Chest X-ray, PA view. Patient: 50 years old, sex M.
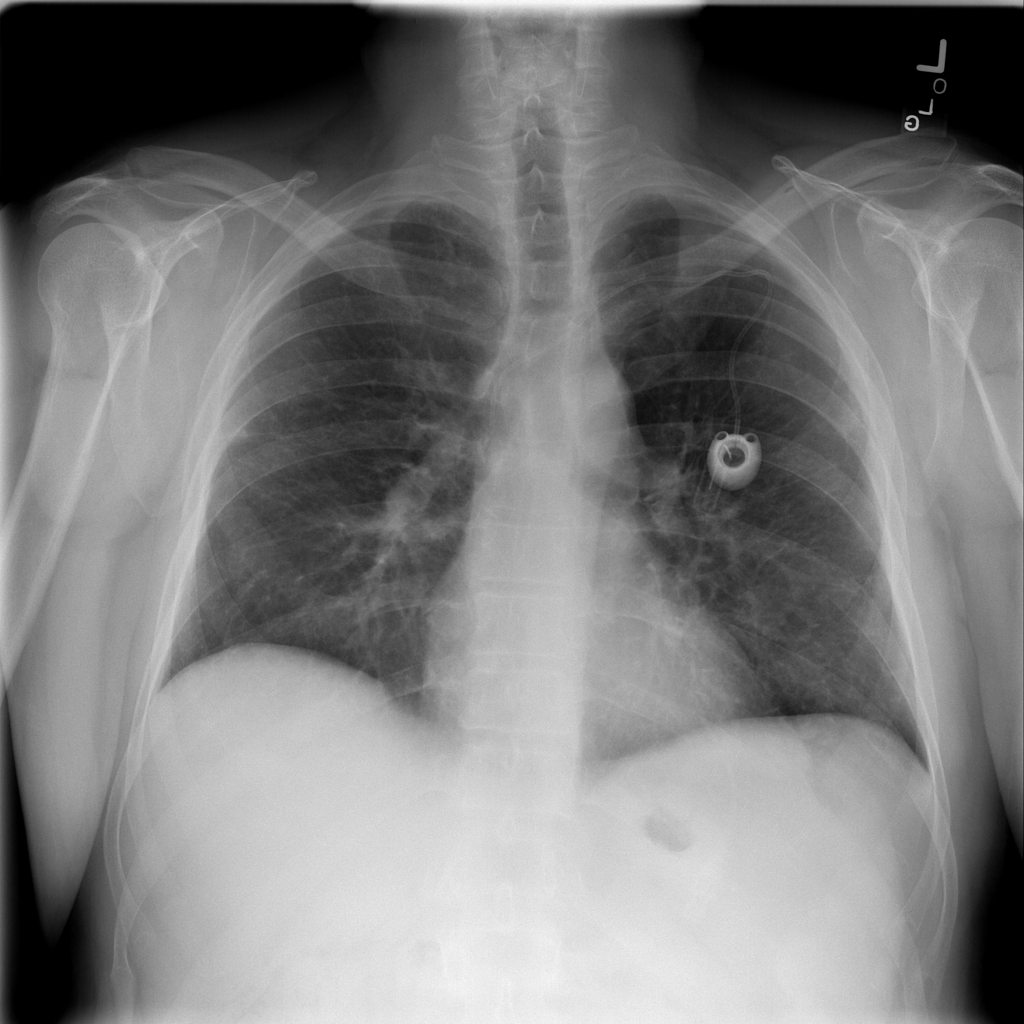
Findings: Infiltration